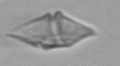
Label: Gyrodinium